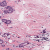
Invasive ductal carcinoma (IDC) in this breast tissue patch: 1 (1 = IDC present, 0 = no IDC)